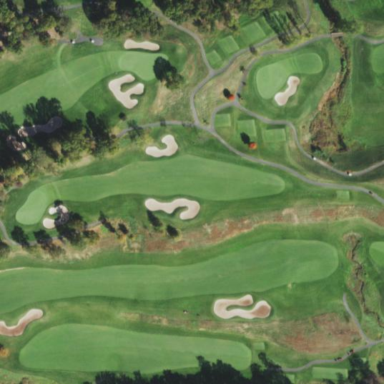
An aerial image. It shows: Rough area in golf course.